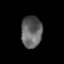
Tissue: skin
Cell type: Epithelial cells
Senescence score: 0.2785
Nuclear area (px): 652
Mean DAPI intensity: 96.971